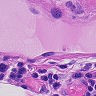
Metastatic tissue present: no